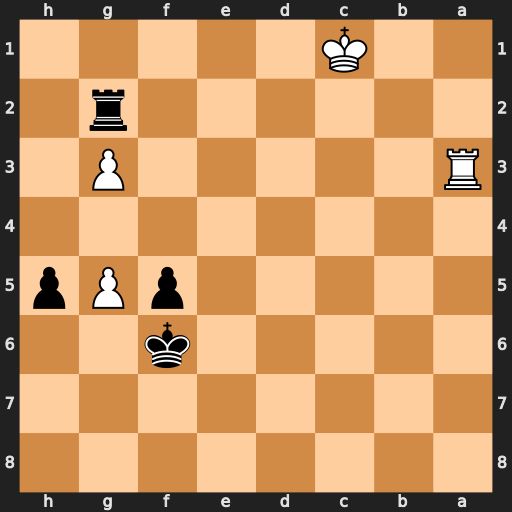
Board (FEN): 8/8/5k2/5pPp/8/R5P1/6r1/2K5
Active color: b
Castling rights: -
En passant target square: -
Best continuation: Kxg5 Kd1 Kg4 Ke1 Rxg3